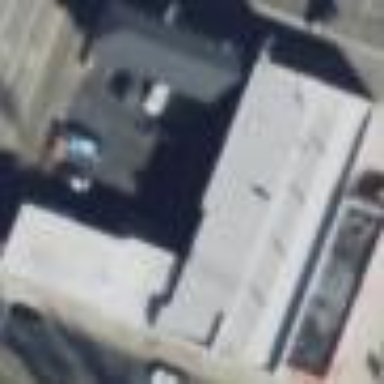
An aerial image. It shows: Building that is motel.